Field crop: maize
Growth stage: 2
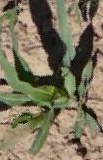
Species: maize